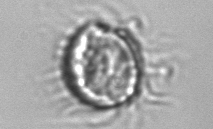
Label: Leegaardiella_ovalis